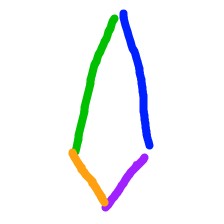
Shape: kite